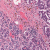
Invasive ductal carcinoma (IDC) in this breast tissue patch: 1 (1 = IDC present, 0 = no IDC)